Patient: sex F, age 53
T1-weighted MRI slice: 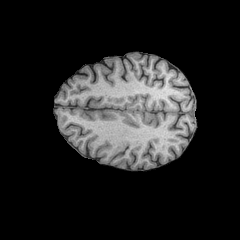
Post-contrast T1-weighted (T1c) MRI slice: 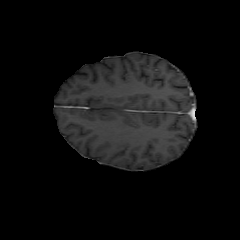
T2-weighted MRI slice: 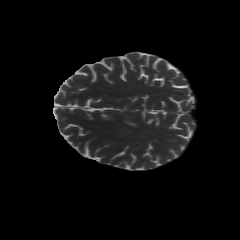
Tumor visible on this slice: no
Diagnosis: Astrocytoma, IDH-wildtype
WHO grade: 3